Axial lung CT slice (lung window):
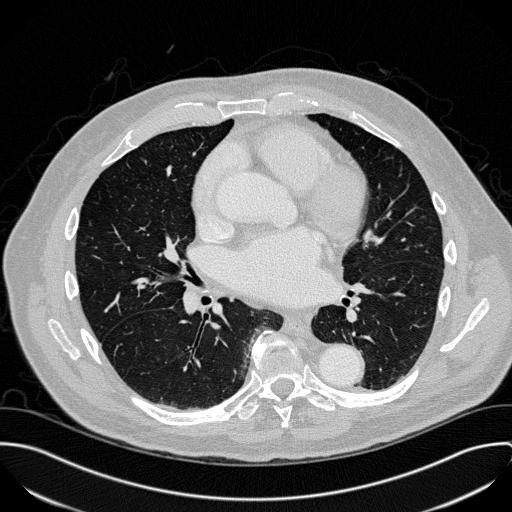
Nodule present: no